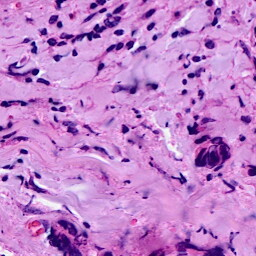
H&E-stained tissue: Breast